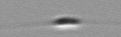
Label: Cylindrotheca_morphotype1